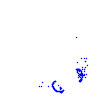
Particle: pion